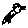
Label: bird